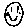
Label: smiley face